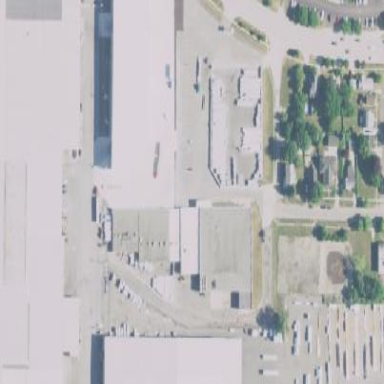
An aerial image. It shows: Industrial area.